高三 · 代数
已知函数 $f(x)=x \ln x$, 给出下面四个命题: (1)函数 $f(x)$ 的最小值为 $-\frac{1}{e}$; (2)函数 $f(x)$ 有两个

则其中错误命题的序号是 ( )
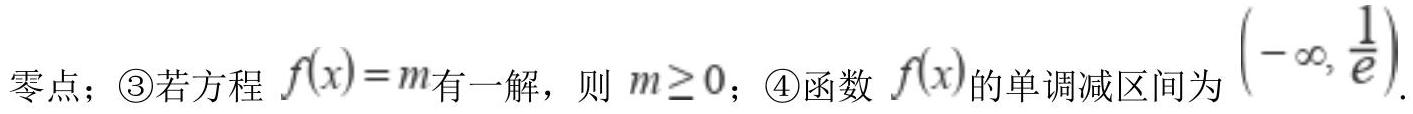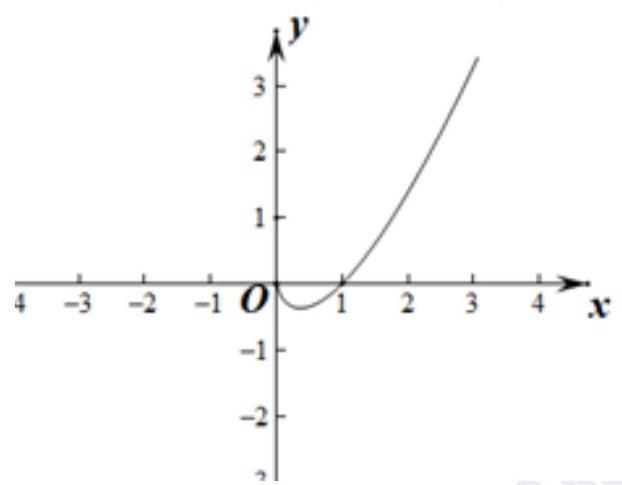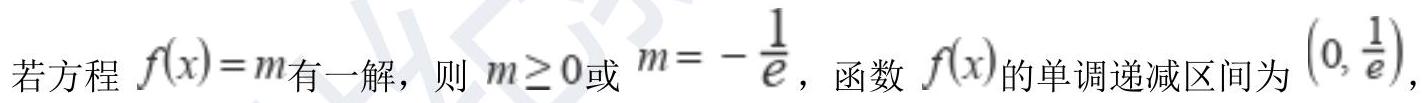
A. (1)
B. (2)
C. (3)
D. (4)
答案: BCD
解析: 答案: B,C,D

【解析】因为函数 $f(x)=x \ln x$, 所以 $f^{\prime}(x)=1+\ln x$

当 $0<x<\frac{1}{e}$ 时, $f^{\prime}(x)<0$, 当 $x>\frac{1}{e}$ 时, $f^{\prime}(x)>0$,所以当 $x=\frac{1}{e}$ 时, $f(x)$ 的最小值为 $-\frac{1}{e}$,如图所示:

当 $x \rightarrow 0$ 时, $f(x) \rightarrow 0$, 当 $x \rightarrow+\infty$ 时, $f(x) \rightarrow+\infty$, 所以函数 $f(x)$ 有一个零点;

故错误命题的序号是 (2)(3)(4)。

故答案为: BCD

【分析】由函数 $f(x)=x \ln x$, 求导 $f^{\prime}(x)=1+\ln x$, 当 $0<x<\frac{1}{e}$ 时, $f^{\prime}(x)<0$, 当 $x>\frac{1}{e}$ 时, $f^{\prime}(x)>0$, 作出函数图象逐项判断, 从而找出错误的命题序号。

17.答案: 1

【解析】由函数的解析式可得: $f^{\prime}(x)=\frac{e^{x}(x+a)-e^{x}}{(x+a)^{2}}=\frac{e^{x}(x+a-1)}{(x+a)^{2}}$,则: $f^{\prime}(1)=\frac{e^{\mathrm{l} \times(1+a-1)}}{(1+a)^{2}}=\frac{a e}{(a+1)^{2}}$, 据此可得: $\frac{a e}{(a+1)^{2}}=\frac{e}{4}$,
整理可得: $a^{2}-2 a+1=0$, 解得: $a=1$.

故答案为: 1 .

【分析】由题意首先求得导函数的解析式, 然后得到关于实数 $\mathrm{a}$ 的方程, 解方程即可确定实数 $\mathrm{a}$ 的值